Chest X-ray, AP view. Patient: 47 years old, sex M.
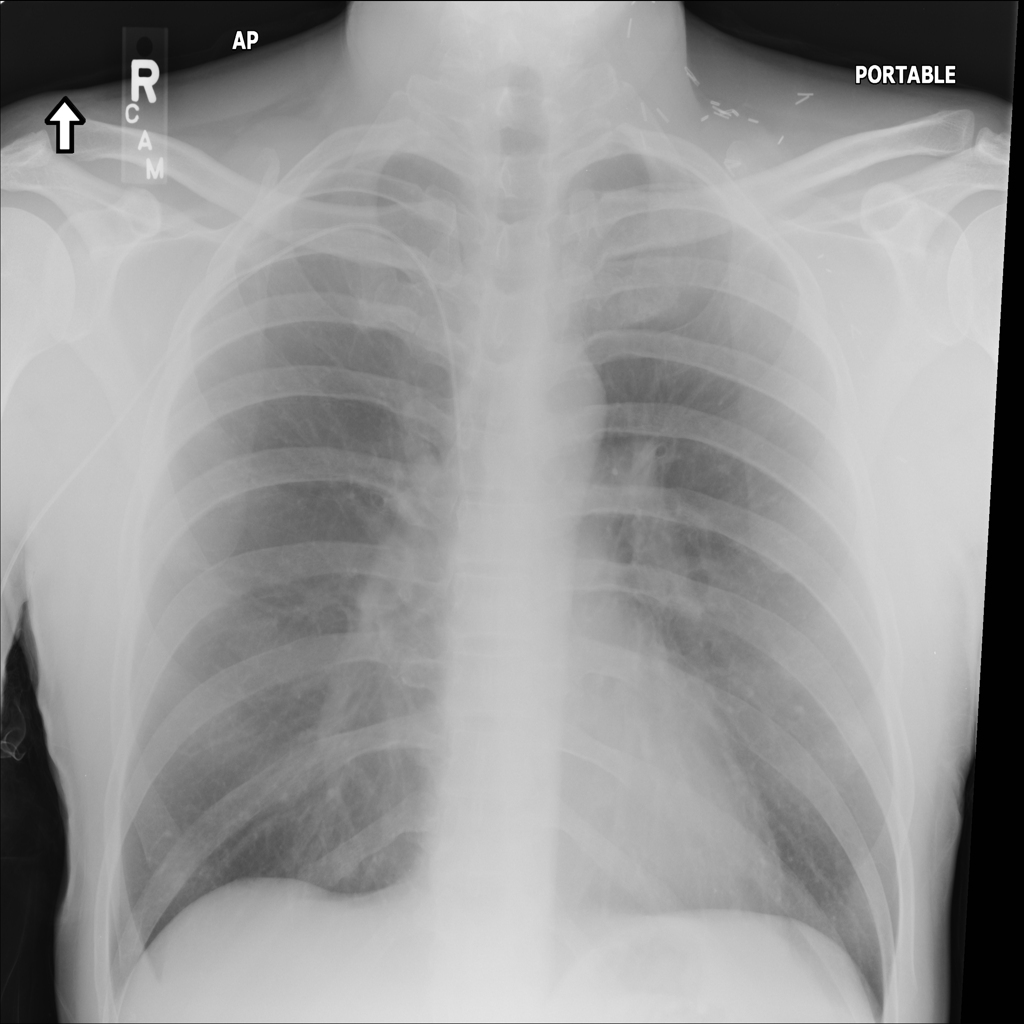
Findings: No Finding